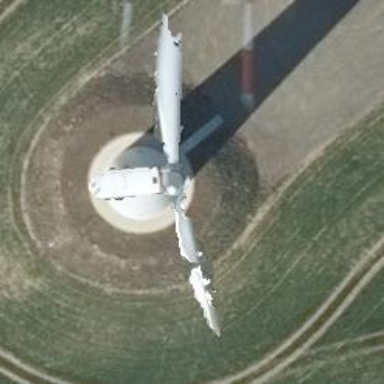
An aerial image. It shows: Wind generator powered by horizontal-axis wind turbine.